Question: Playing with Disqus for commenting, but the problem is that we have a Silverlight control for playing video right above the Disqus comments.
Example page: <URL>
When an anonymous/not logged in user presses the "Post as..." button to post a comment, the Disqus guest/login div dialog pops up, but is behind the Silverlight control, preventing the user from proceeding any further.
How can I either , or ?
Edit: Screenshot of issue:

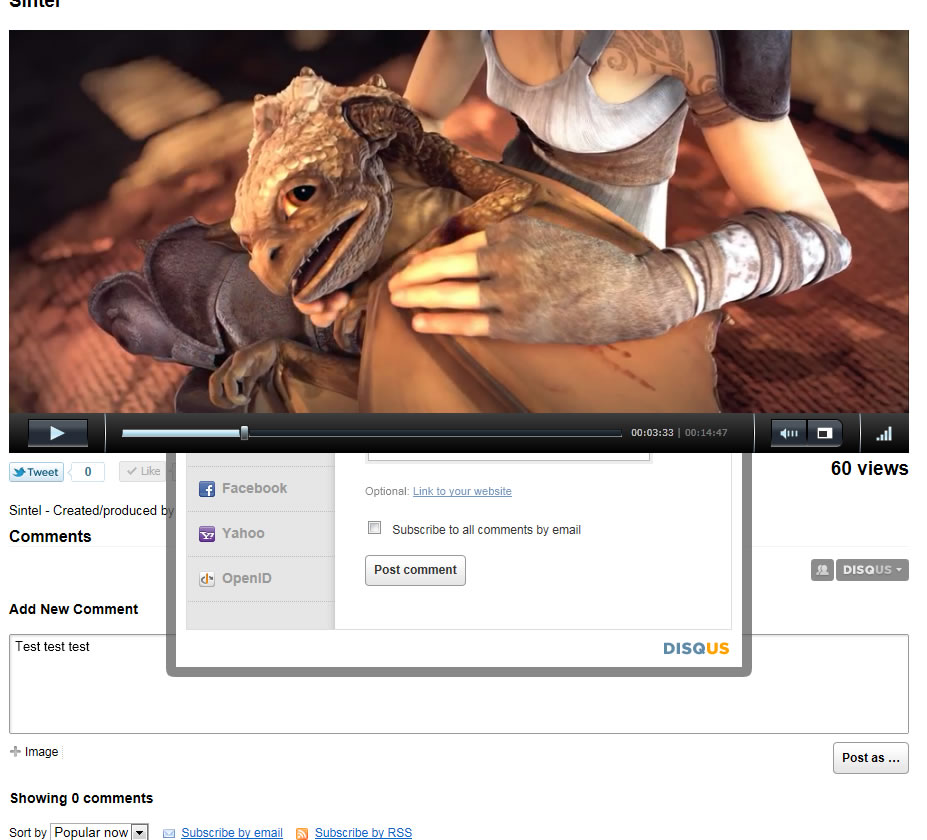
Answer: Found this Channel 9 post that addressed the issue:
<URL>
On the '<object>' tag, add 'style="z-index: -1;"' and set param 'Windowless' to 'true' in the Silverlight embed params.